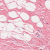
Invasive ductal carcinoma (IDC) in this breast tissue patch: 0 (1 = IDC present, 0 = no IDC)